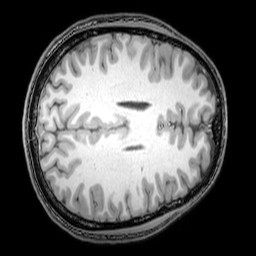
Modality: T1w
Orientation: axial
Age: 22
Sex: male
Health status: healthy
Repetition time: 0.081 s
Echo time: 0.037 s